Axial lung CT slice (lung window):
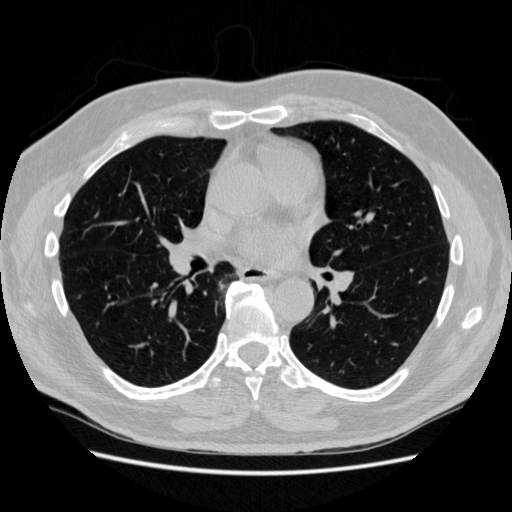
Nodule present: no